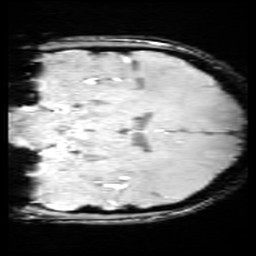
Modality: SWI
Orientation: coronal
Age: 14
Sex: female
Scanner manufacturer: siemens
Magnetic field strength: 3 T
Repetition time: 0.027 s
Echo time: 0.02 s